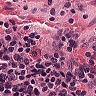
Metastatic tissue present: no